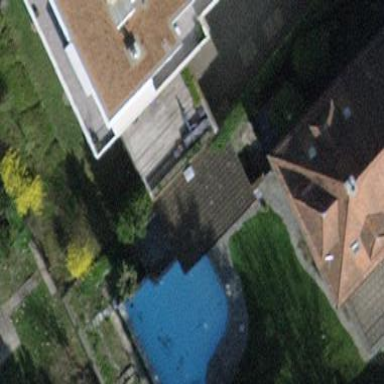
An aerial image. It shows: Flat roof forming part of building.